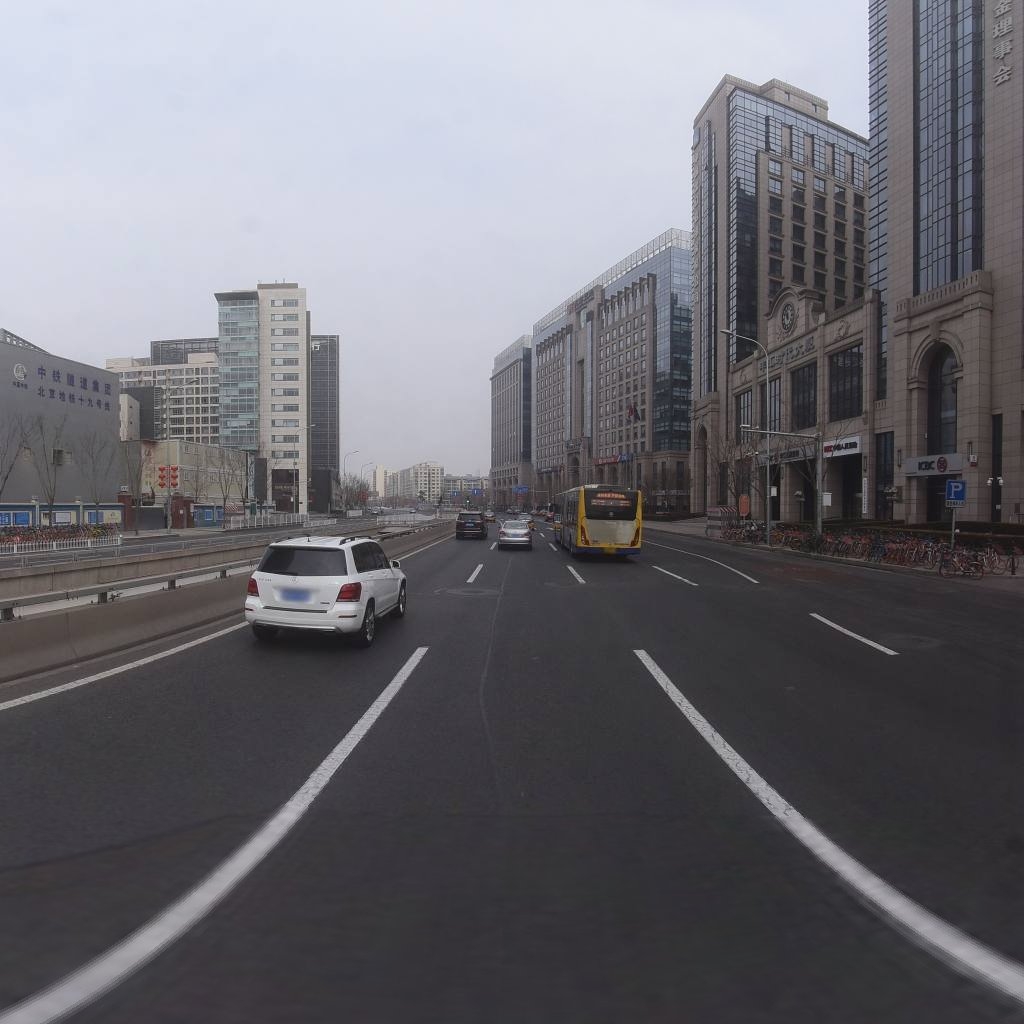
Region: Xicheng
Road damage annotations: manhole cover, longitudinal patch